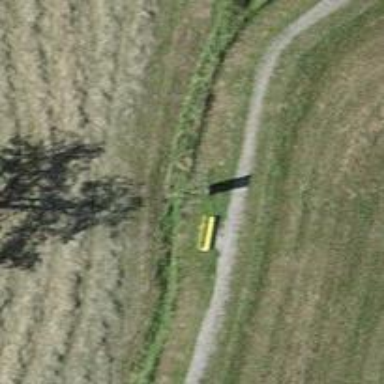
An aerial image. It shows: Bench.